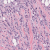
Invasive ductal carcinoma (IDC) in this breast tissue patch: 1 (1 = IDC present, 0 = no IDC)